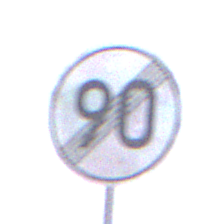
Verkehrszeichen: EndeGeschwindigkeit90
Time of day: Midday
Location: Outdoor (Nature)
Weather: PartlyCloudy
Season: NotSpecified
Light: Natural